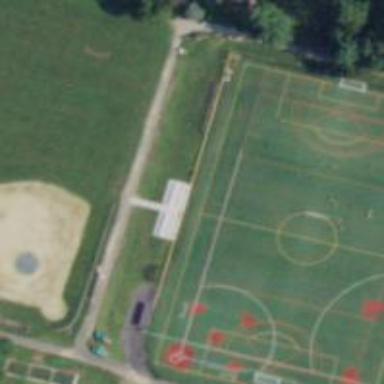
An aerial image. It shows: Soccer pitch for leisure land activities.